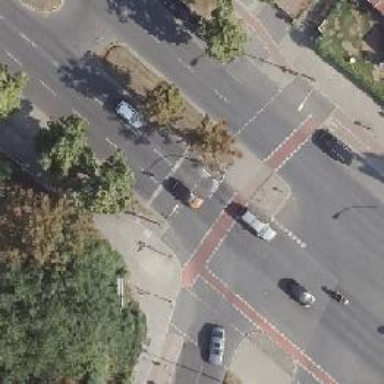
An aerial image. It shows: Road crossing with traffic signals.